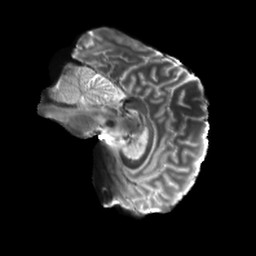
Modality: T2w
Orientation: sagittal
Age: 26
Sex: female
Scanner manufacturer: siemens
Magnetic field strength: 6.98 T
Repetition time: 7.776 s
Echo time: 0.076 s